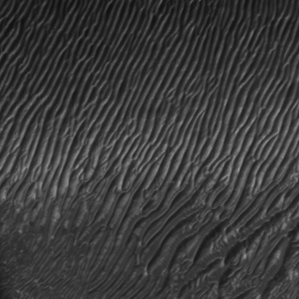
Label: frost